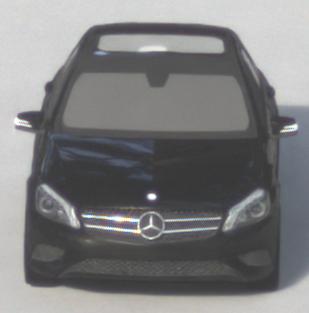
Make: Mercedes-Benz
Model: A 180
Detailed model: A-Class (176)
Model produced from: 2012/09
Model produced until: 2015/07
Doors: 5
Color: black
Road condition: dry road
Daytime: morning or afternoon
Contrast: low contrast